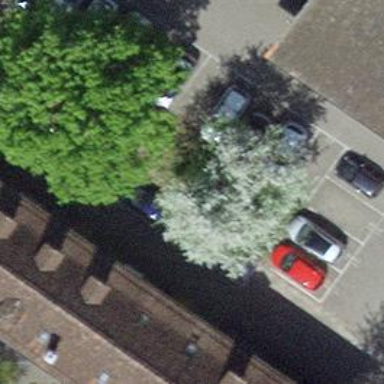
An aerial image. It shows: Parking available on the street side.